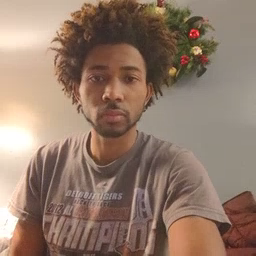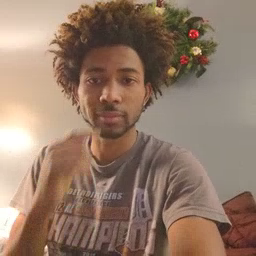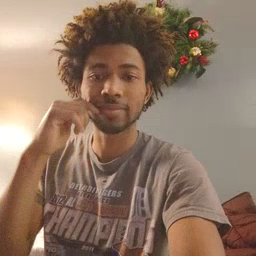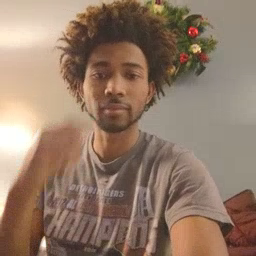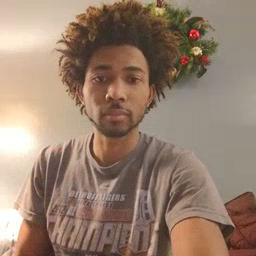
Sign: smile